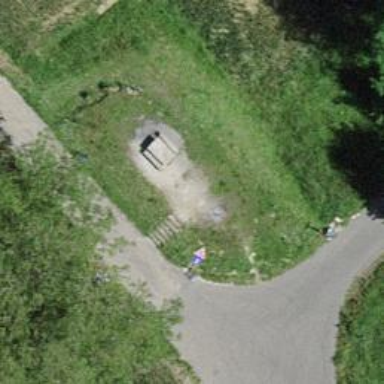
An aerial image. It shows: Picnic table located in leisure land area.